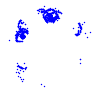
Particle: proton